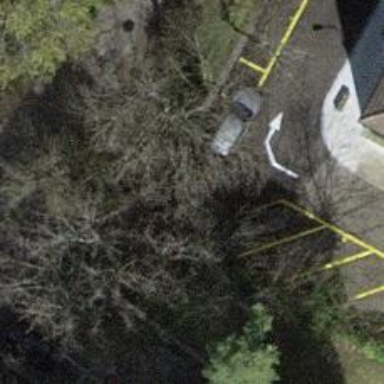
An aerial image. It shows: Set of steps on the road.